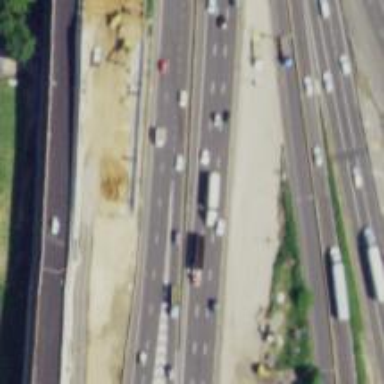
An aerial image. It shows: Motorway junction.